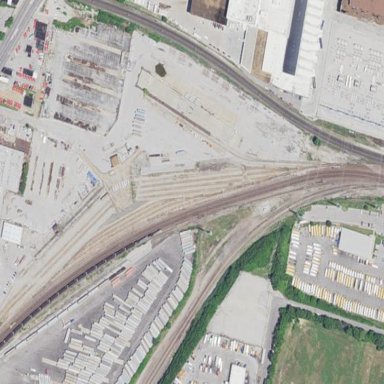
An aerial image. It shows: Industrial area.